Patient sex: F
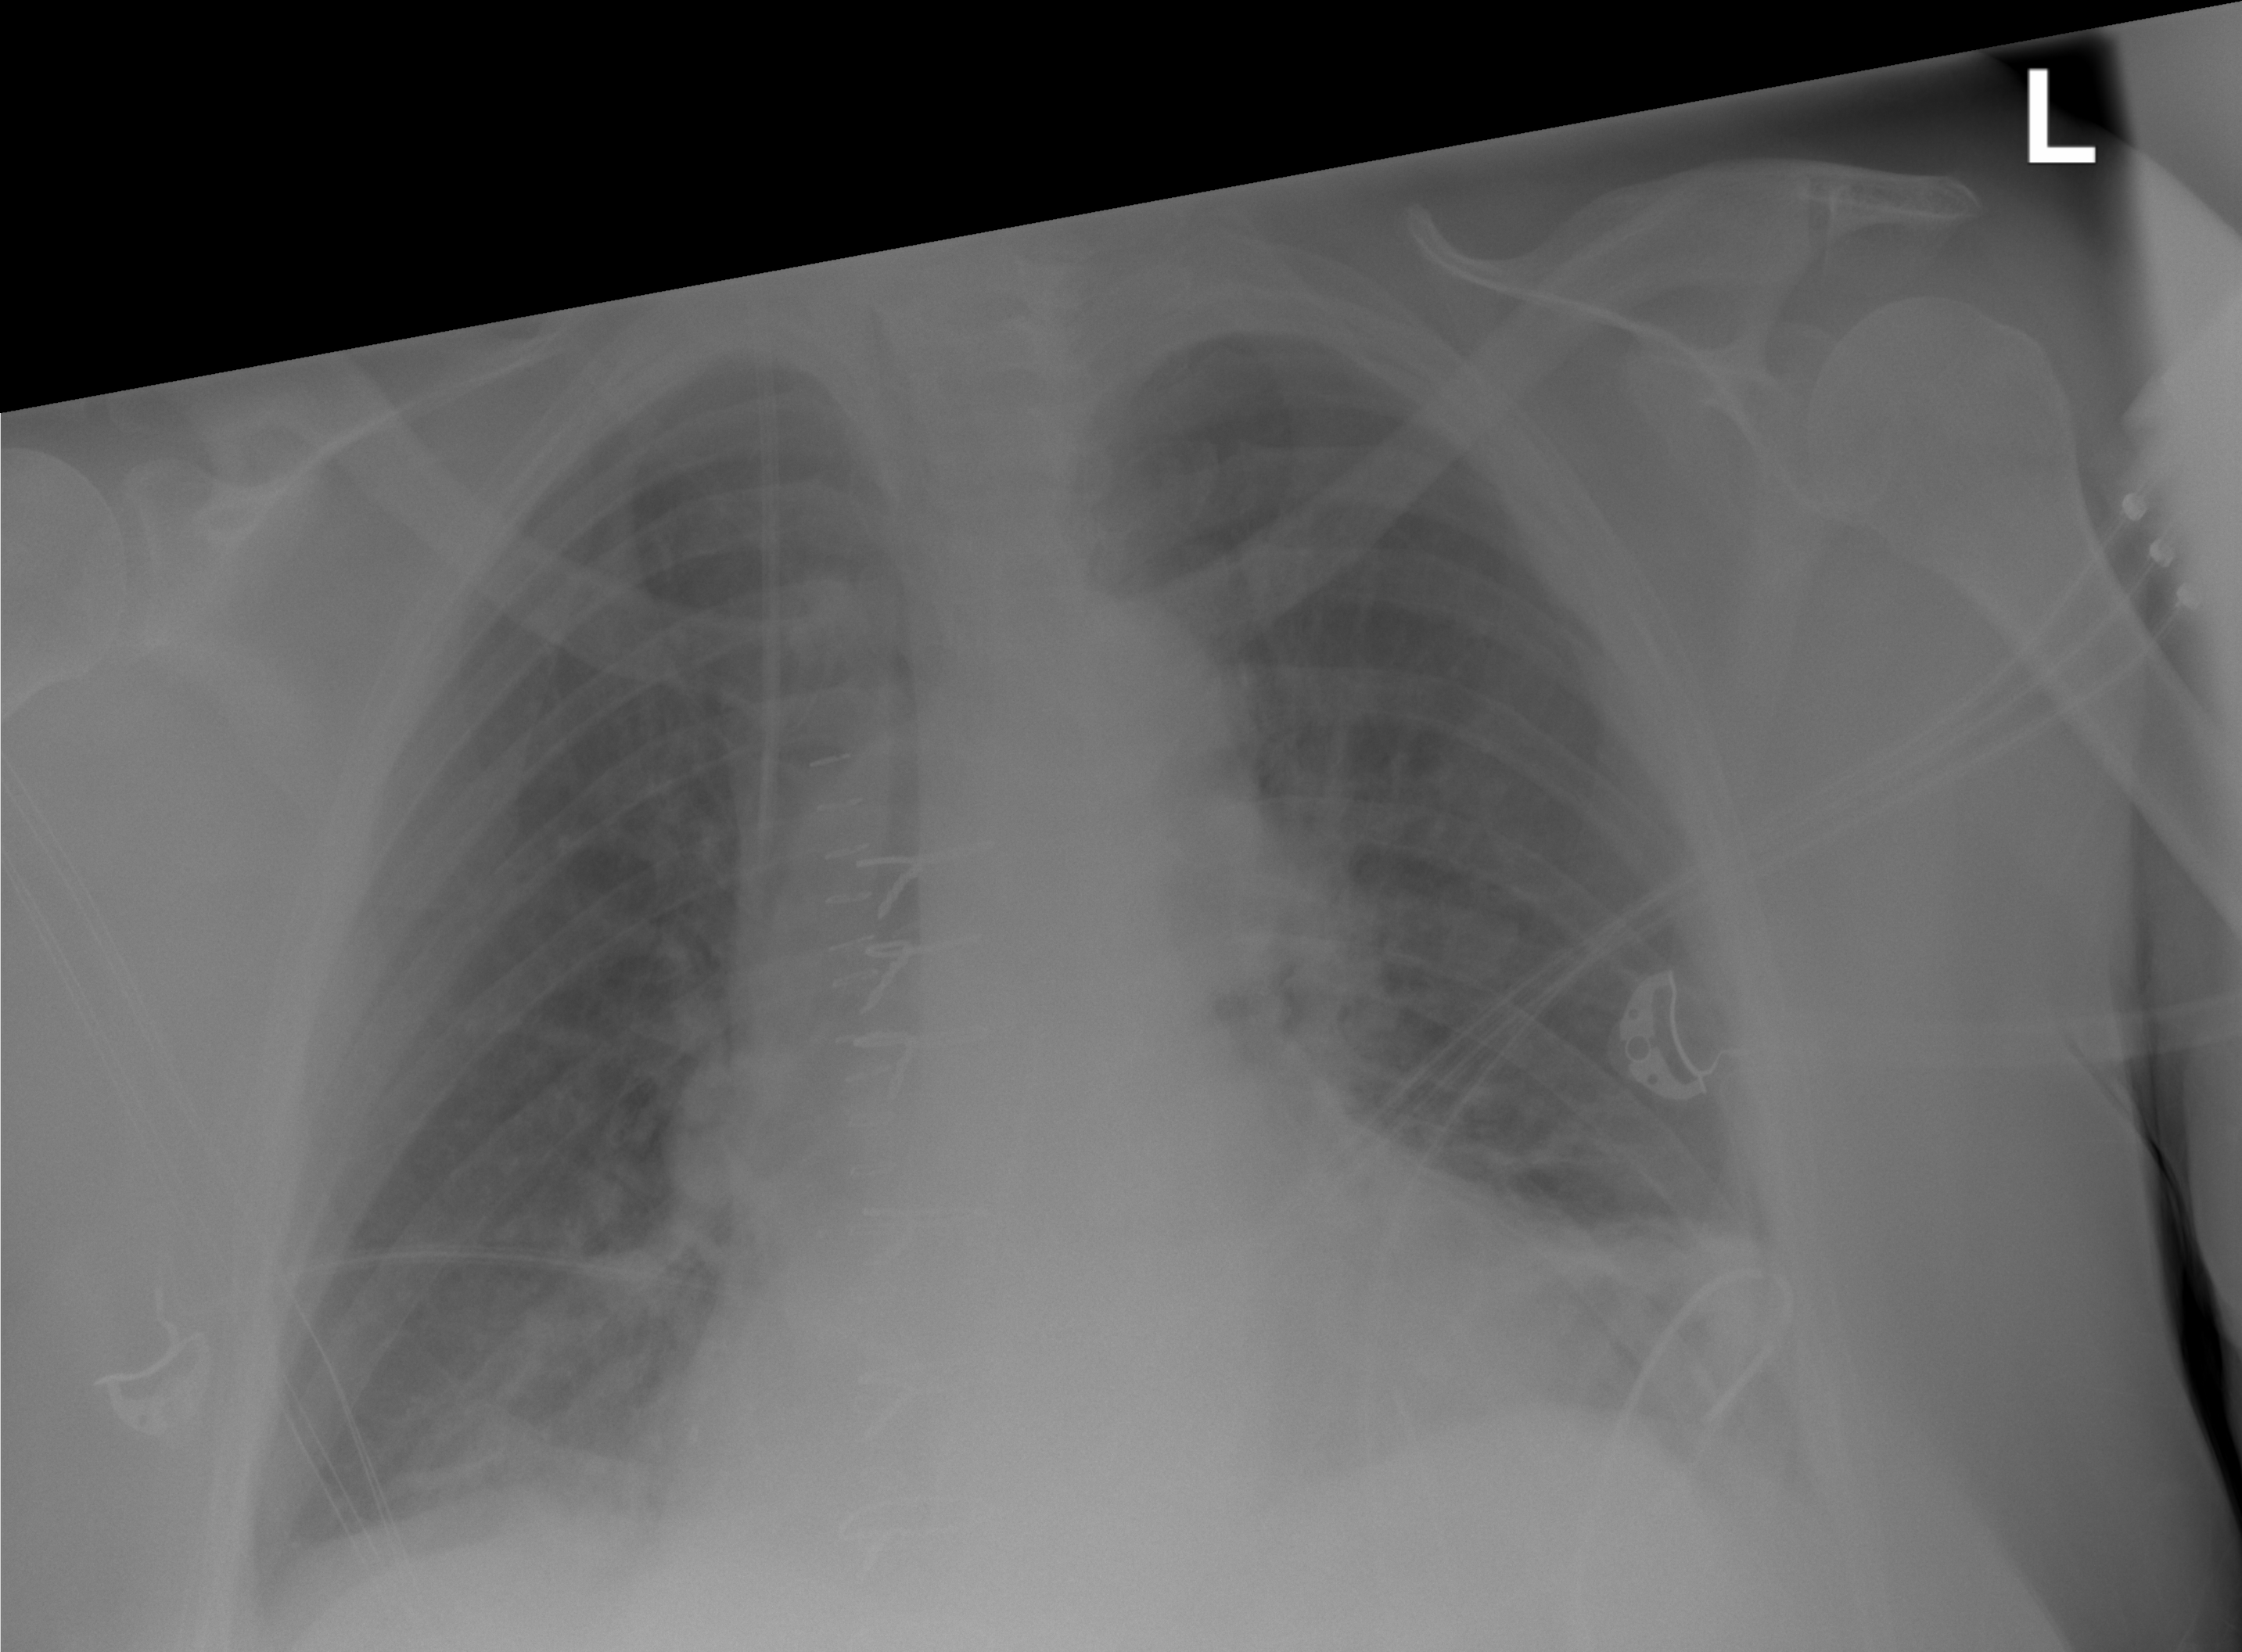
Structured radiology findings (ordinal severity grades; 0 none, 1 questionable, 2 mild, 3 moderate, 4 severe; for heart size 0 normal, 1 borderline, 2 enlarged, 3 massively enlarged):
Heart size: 1
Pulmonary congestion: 0
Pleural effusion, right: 0
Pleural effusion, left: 0
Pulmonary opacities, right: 0
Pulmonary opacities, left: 0
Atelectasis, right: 2
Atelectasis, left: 2